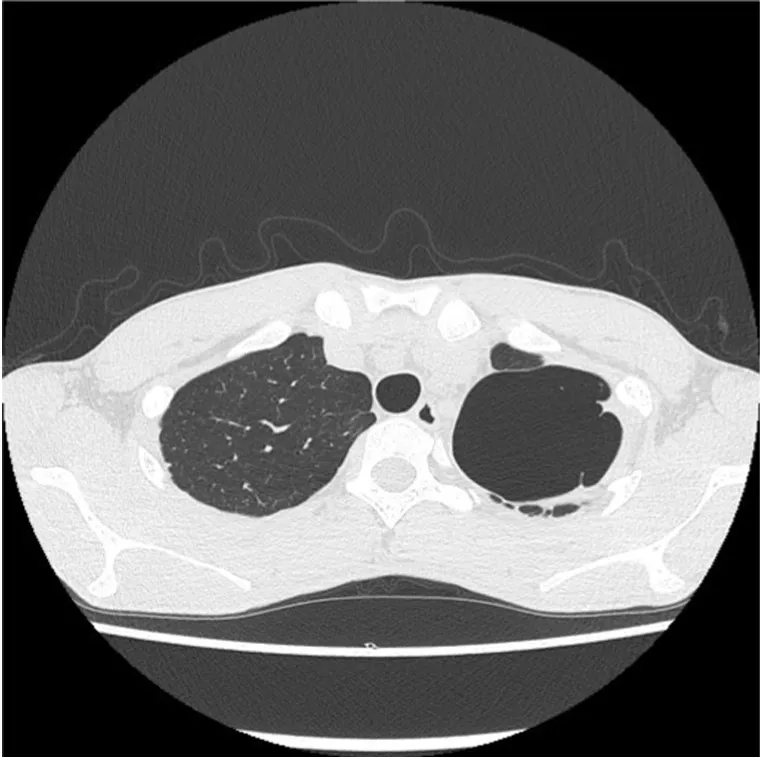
One month after the decortication, re-infection with Aspergillus occurred and persistent air leak developed. Chest computed tomography revealed parietal pleural thickening in the apical thoracic cavity.
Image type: radiology (ct)